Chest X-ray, AP view. Patient: 74 years old, sex F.
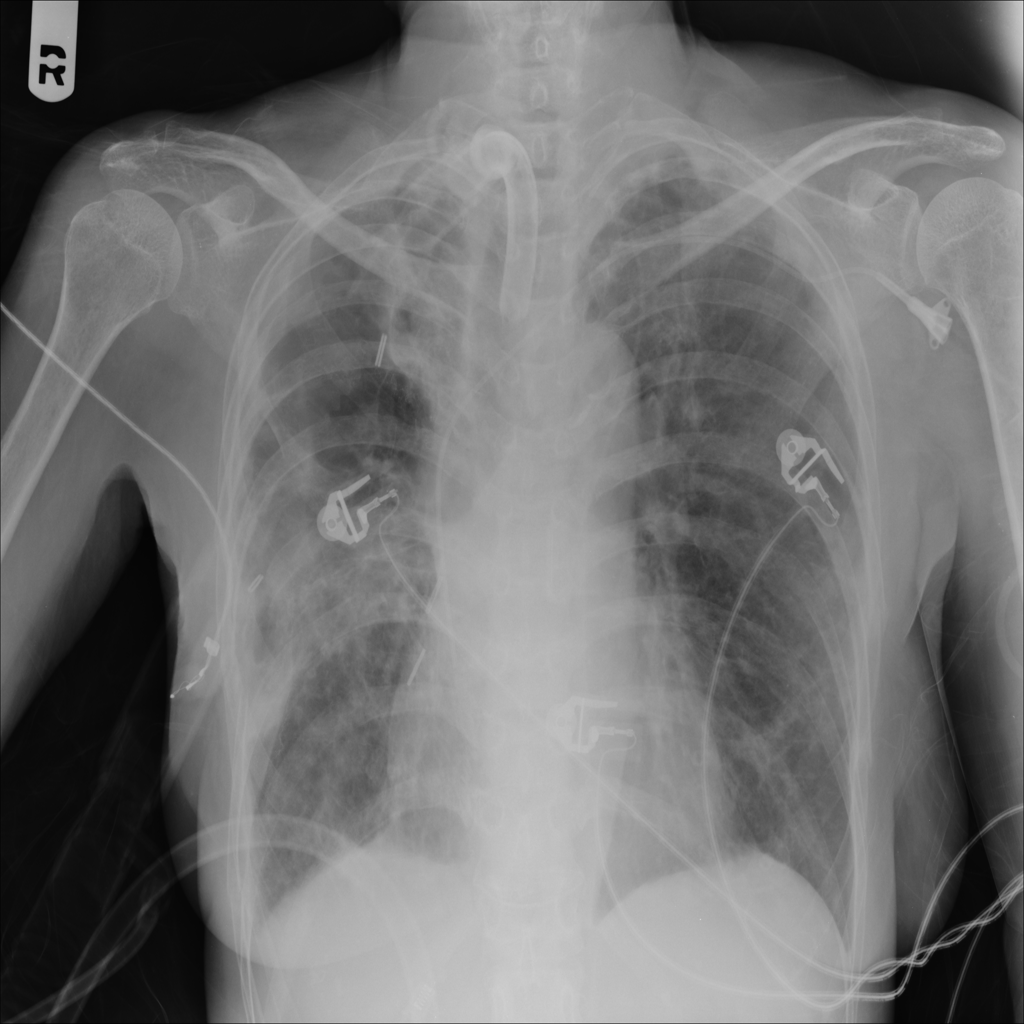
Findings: Infiltration